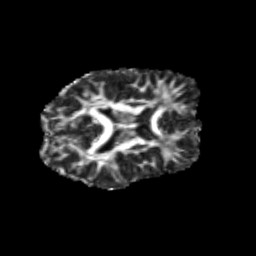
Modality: FA
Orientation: axial
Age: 26
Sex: female
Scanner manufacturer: siemens
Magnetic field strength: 3 T
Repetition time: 3.5 s
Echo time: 0.113 s